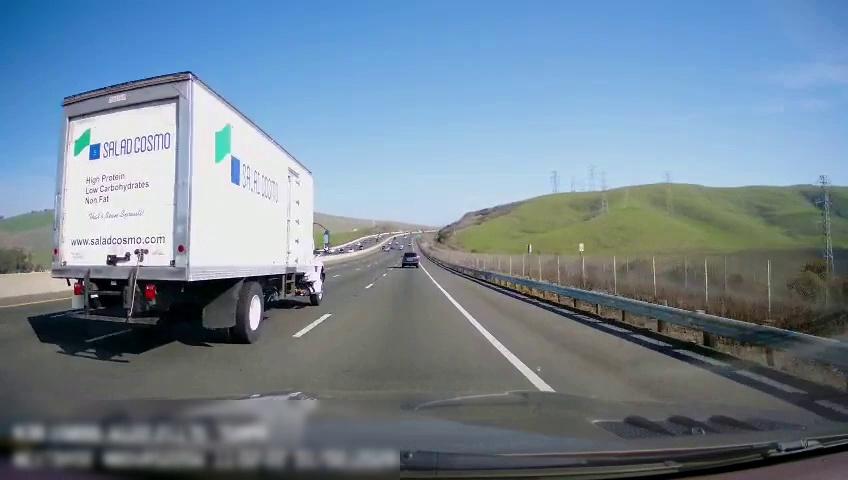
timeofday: Day
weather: Sunny
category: Drivable Space
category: Drivable Space
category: Vehicles | Truck
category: Vehicles | SUV
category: Lanes | Alternate Lane
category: Lanes | Alternate Lane
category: Lanes | Alternate Lane
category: Lanes | Current Lane
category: Lanes | Alternate Lane